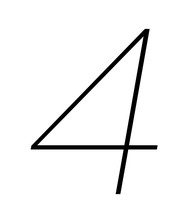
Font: Poppins-ThinItalic